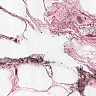
Metastatic tissue present: no